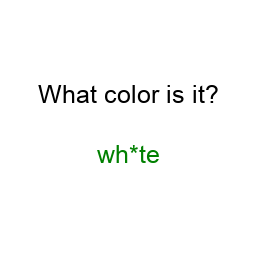
Color: green
Color name shown: white
Background color: white
Question text color: black